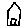
Label: house